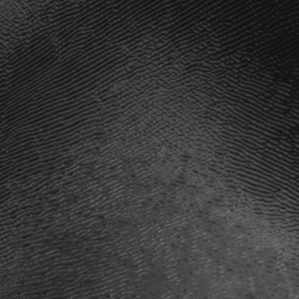
Label: frost